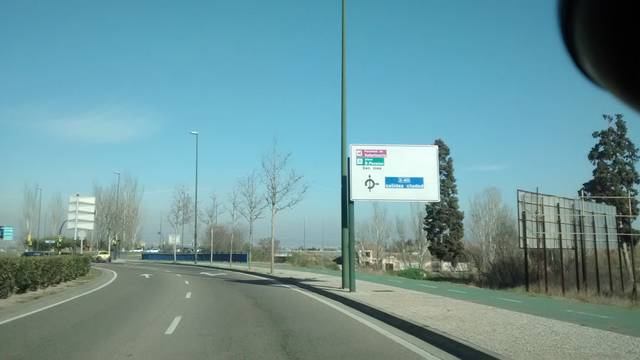
Region: Spain
Coordinates: 41.624, -0.87